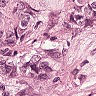
Metastatic tissue present: yes